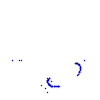
Particle: kaon